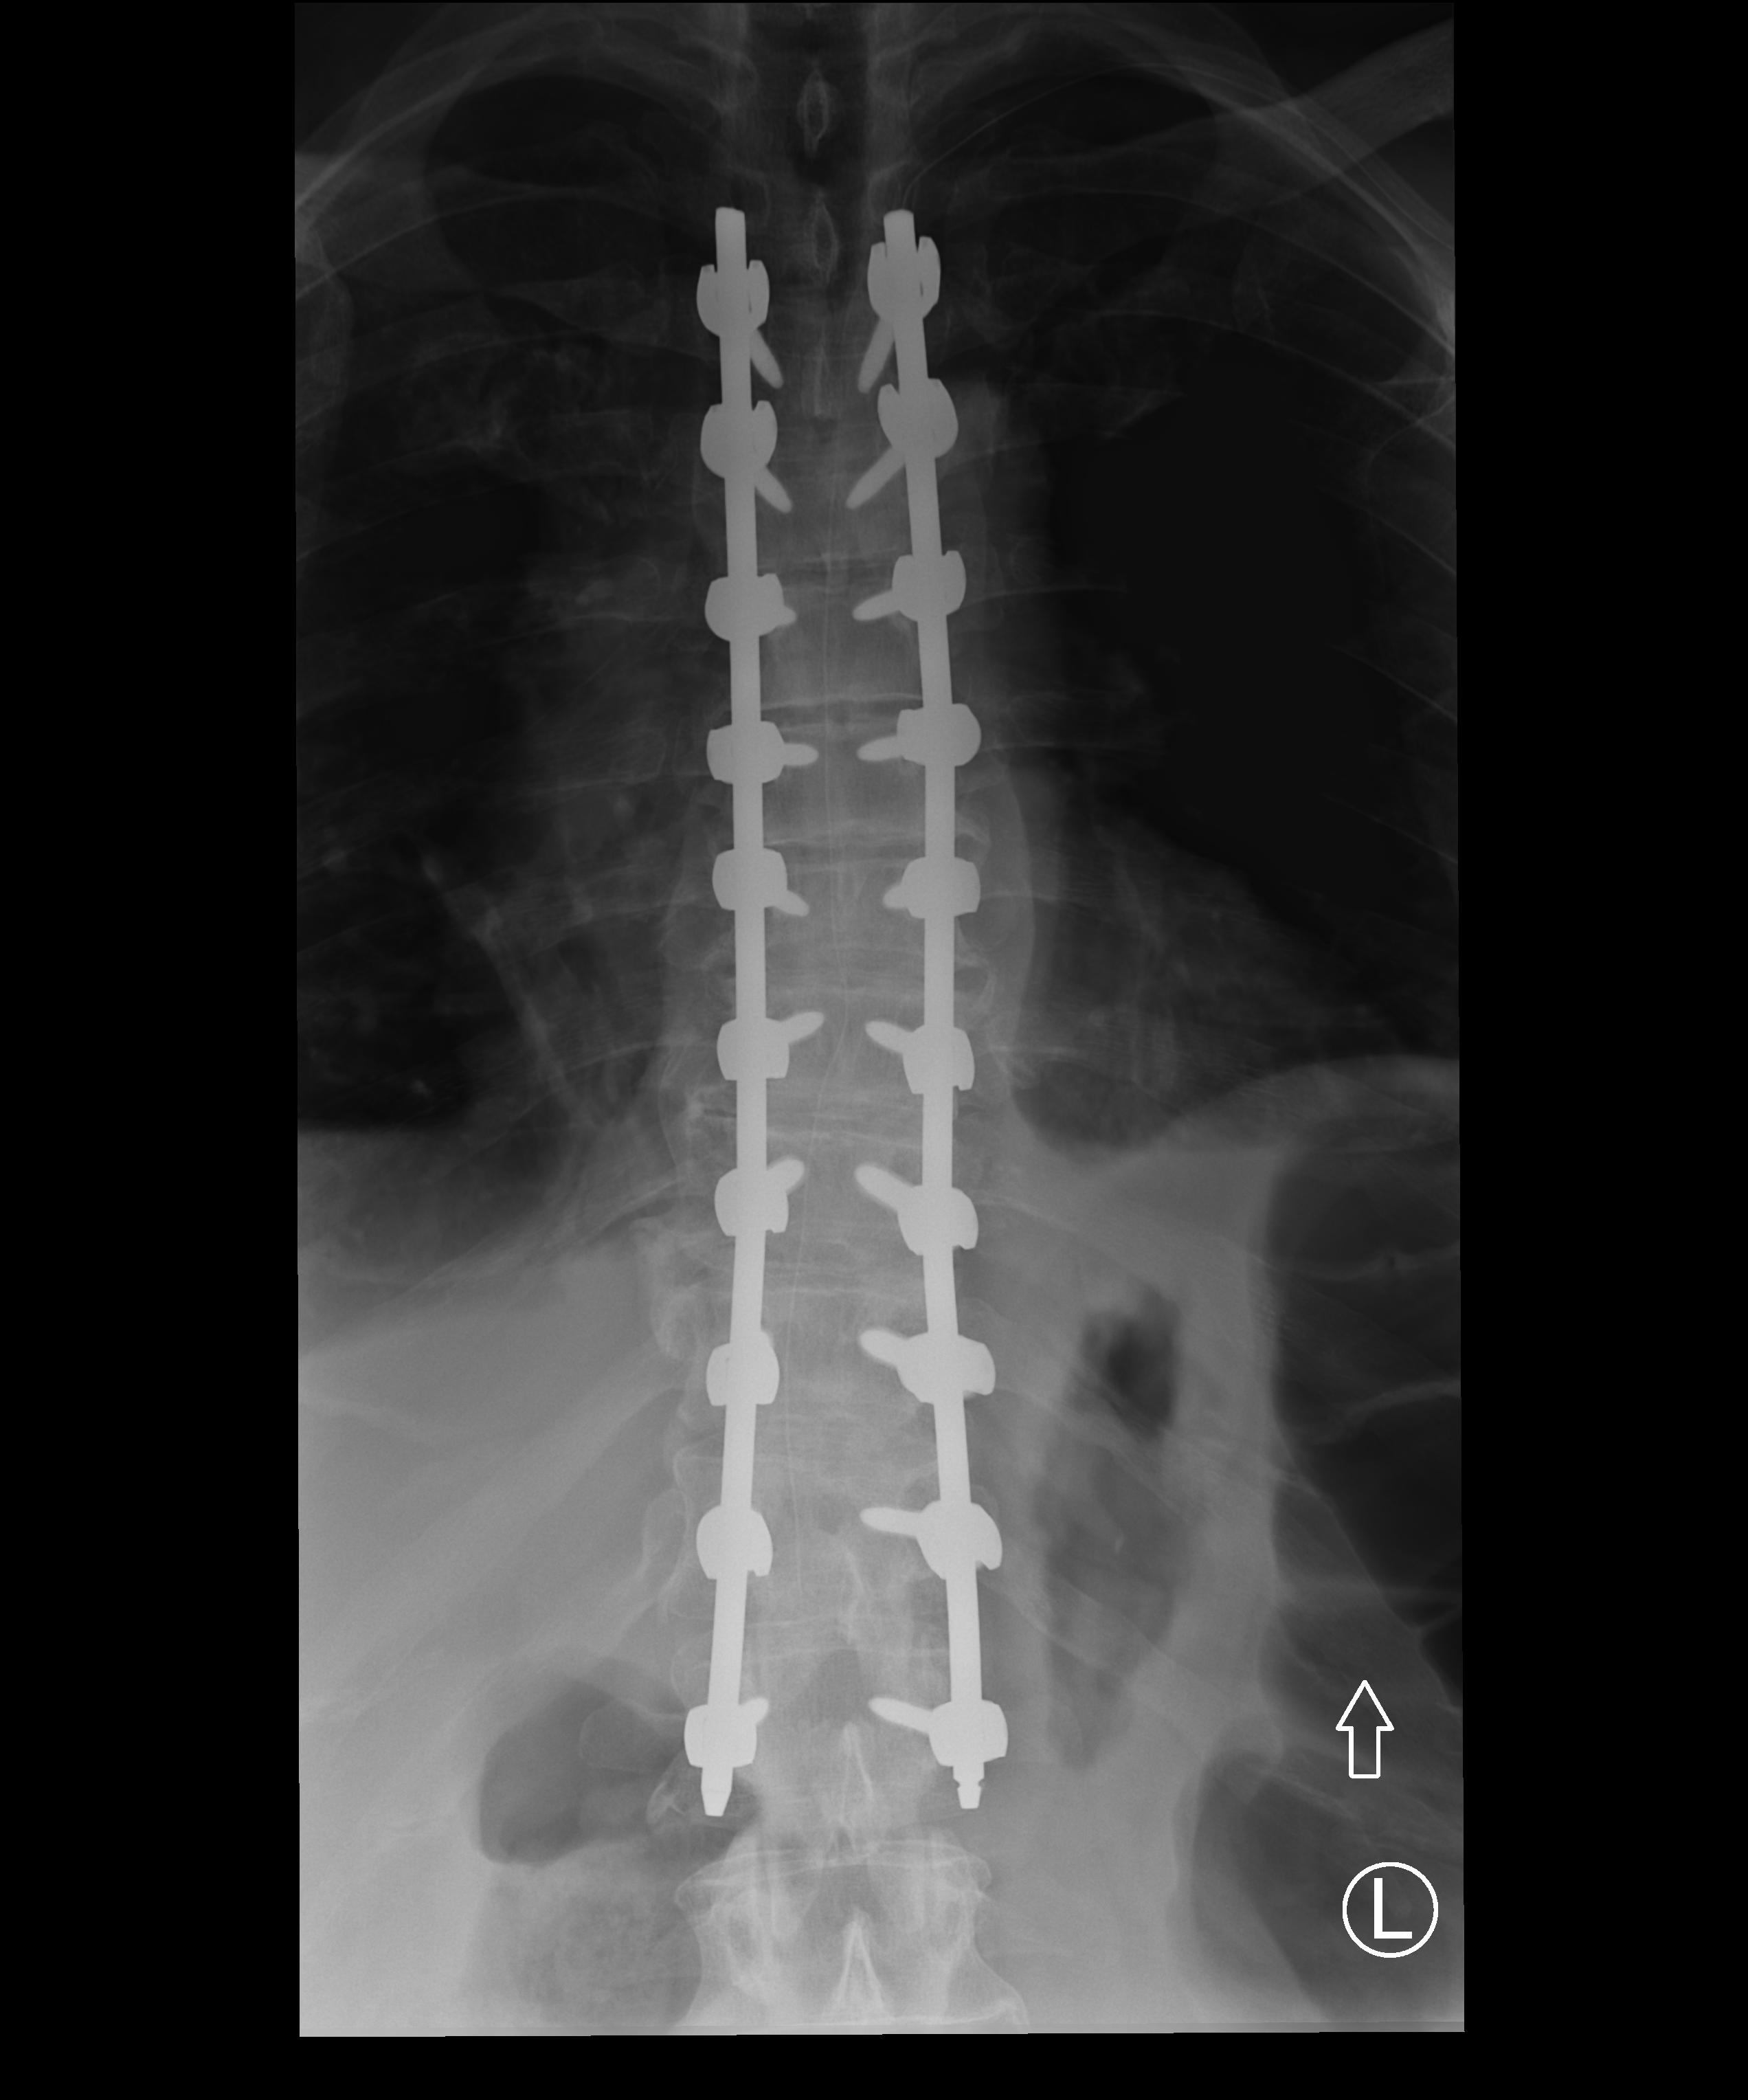
View: AP
Implant manufacturer: medtronic solera